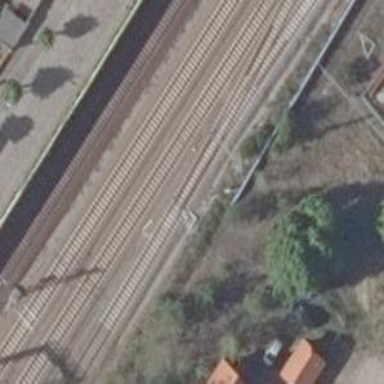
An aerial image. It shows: Railway switch.